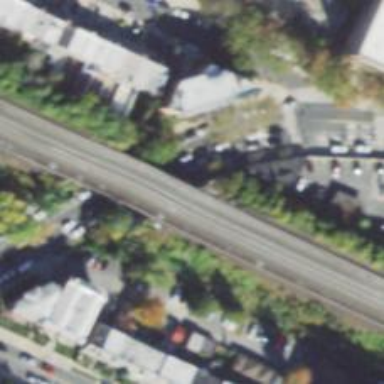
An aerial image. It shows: Bridge over electrified railway tracks.